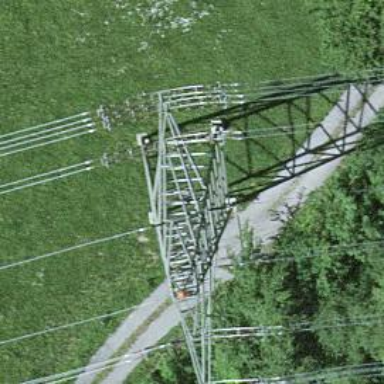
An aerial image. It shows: Power tower.